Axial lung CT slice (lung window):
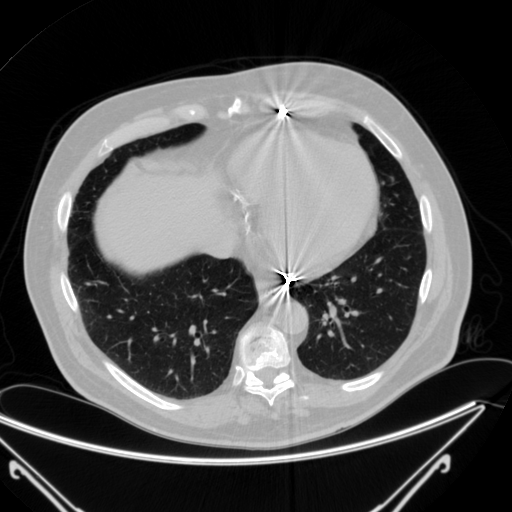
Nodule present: no